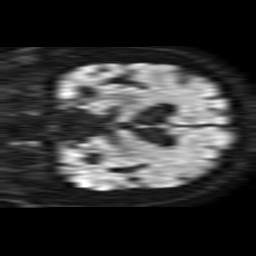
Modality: TRACE
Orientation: coronal
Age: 77
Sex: male
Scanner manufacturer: philips
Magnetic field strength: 1.5 T
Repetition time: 3.51 s
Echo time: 0.07078 s